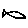
Label: fish